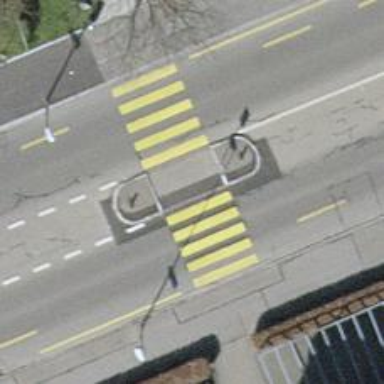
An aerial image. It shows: Uncontrolled zebra crossing with pedestrian island.